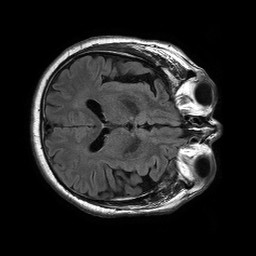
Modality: FLAIR
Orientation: axial
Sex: male
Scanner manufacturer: philips
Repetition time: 11 s
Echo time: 0.125 s